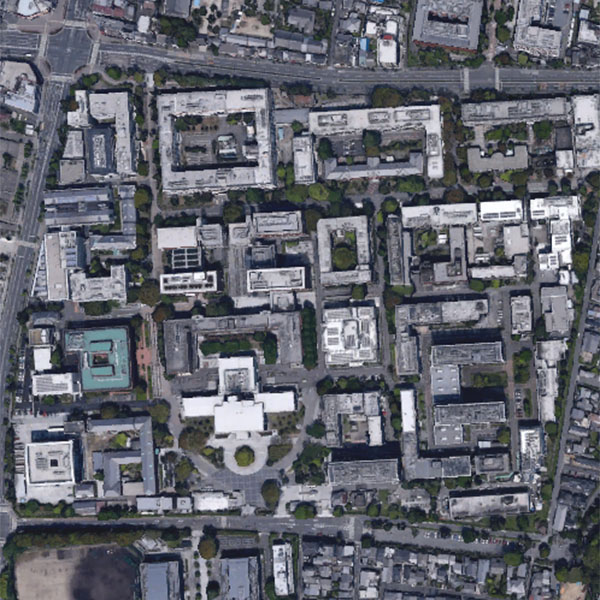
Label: School